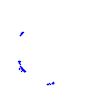
Particle: proton